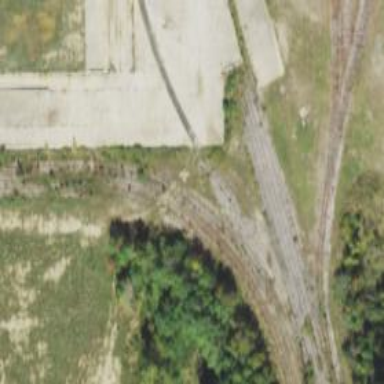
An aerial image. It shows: Abandoned railway yard.